Interaction volume radius: 5 \u00c5
Interaction volume height: 10 \u00c5
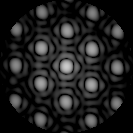
Disorder parameter: 0.1018